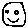
Label: smiley face